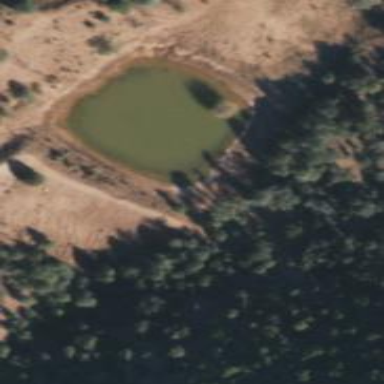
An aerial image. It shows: Reservoir area.